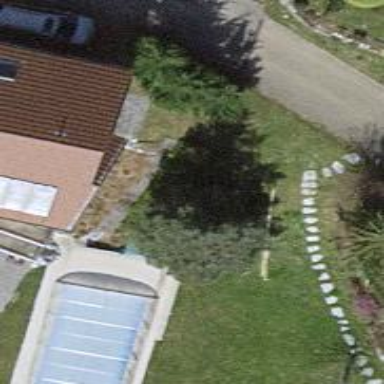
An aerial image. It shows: Garden with deciduous broadleaved trees.